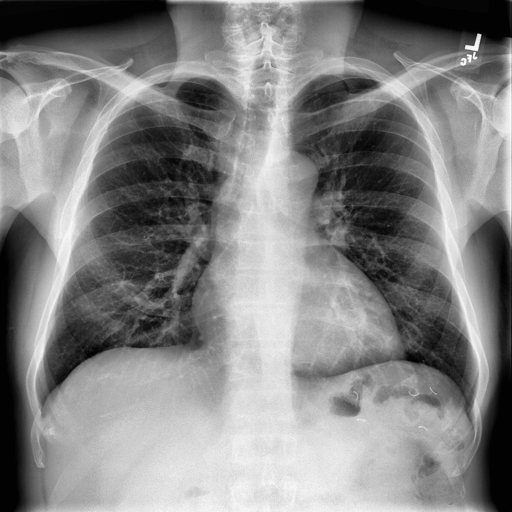
Finding: NORMAL